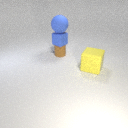
small brown rubber cylinder below large blue rubber sphere